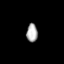
Tissue: lung
Cell type: Others
Senescence score: 0.1466
Nuclear area (px): 201
Mean DAPI intensity: 170.224